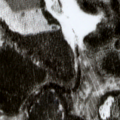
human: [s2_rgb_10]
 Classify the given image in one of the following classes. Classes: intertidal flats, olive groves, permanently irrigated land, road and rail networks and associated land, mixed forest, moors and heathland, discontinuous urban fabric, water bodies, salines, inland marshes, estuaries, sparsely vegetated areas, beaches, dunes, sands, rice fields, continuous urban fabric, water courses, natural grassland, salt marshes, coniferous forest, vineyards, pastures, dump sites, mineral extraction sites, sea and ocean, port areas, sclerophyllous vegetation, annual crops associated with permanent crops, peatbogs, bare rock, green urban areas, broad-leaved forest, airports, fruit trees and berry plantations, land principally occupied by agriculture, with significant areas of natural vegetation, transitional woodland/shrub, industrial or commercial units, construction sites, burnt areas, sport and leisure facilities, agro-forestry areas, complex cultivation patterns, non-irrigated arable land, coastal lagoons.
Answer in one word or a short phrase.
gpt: coniferous forest